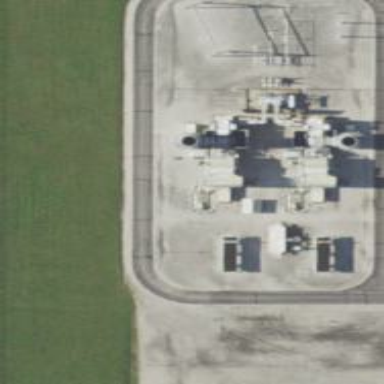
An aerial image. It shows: Gas turbine generator.